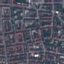
Label: Residential